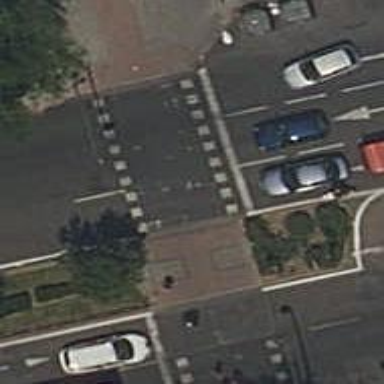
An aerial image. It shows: Road with traffic signals at the crossing.